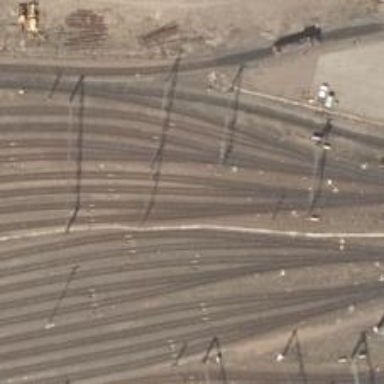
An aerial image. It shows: Railway signal.